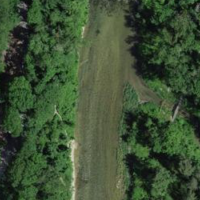
EUNIS habitat code: 53
Species observed at this site:
Tussilago farfara